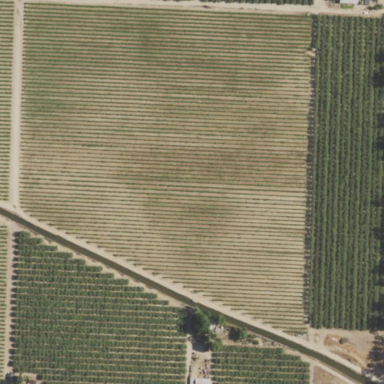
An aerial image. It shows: Vineyard.